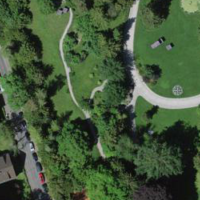
EUNIS habitat code: 53
Species observed at this site:
Allium ursinum
Fagus sylvatica
Parus major
Ilex aquifolium
Columba livia
Fringilla coelebs
Fragaria vesca